Interaction volume radius: 5 \u00c5
Interaction volume height: 10 \u00c5
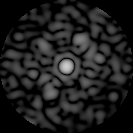
Disorder parameter: 0.7404